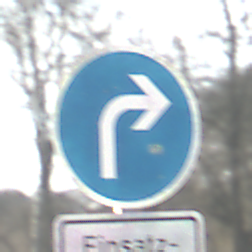
Verkehrszeichen: VorgeschriebeneFahrtrichtungRechts
Zusatzzeichen unten: BesondereFahrzeugeUndTransportgueter3
Umgebung: Outdoor, Suburban
Tageszeit: MorningAfternoon
Wetter: PartlyCloudy
Licht: Natural
Jahreszeit: NotSpecified
Kontrast: HighContrast